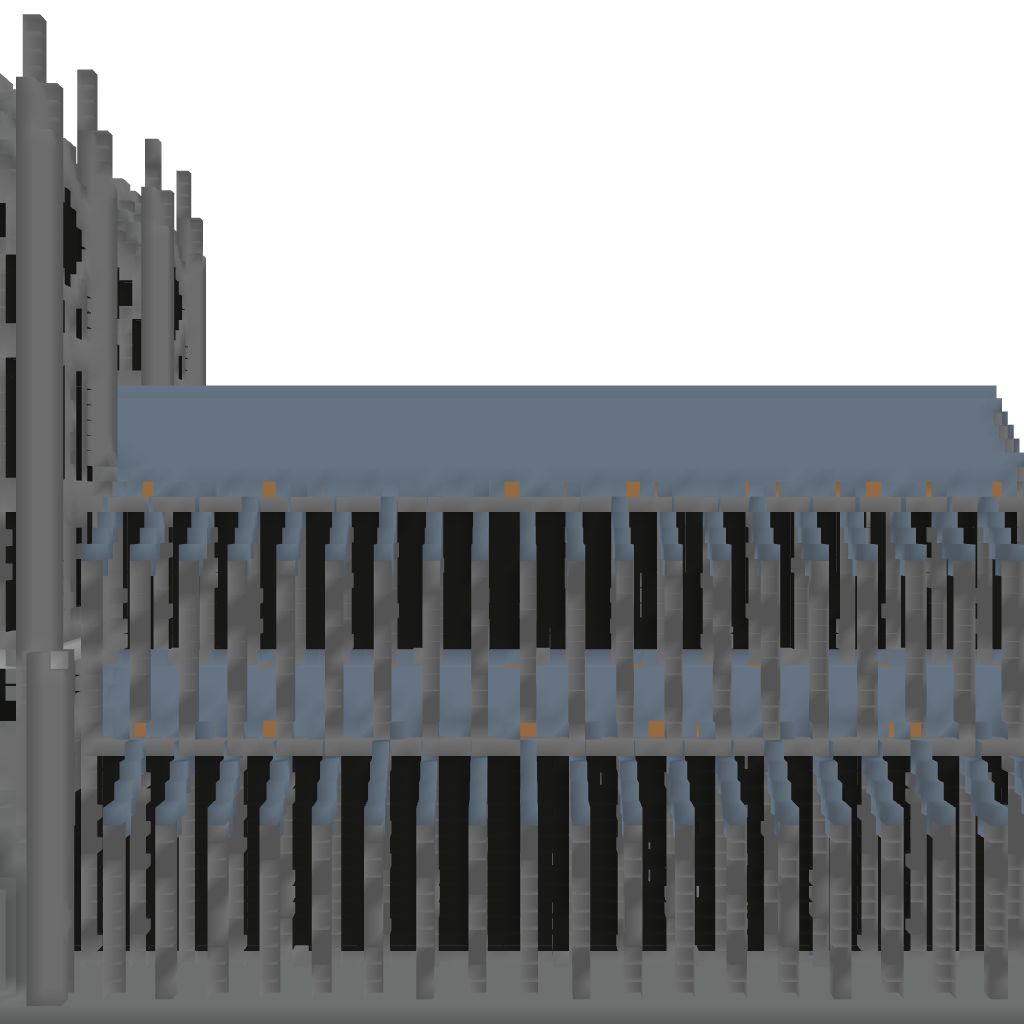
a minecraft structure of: Stone Cathedral